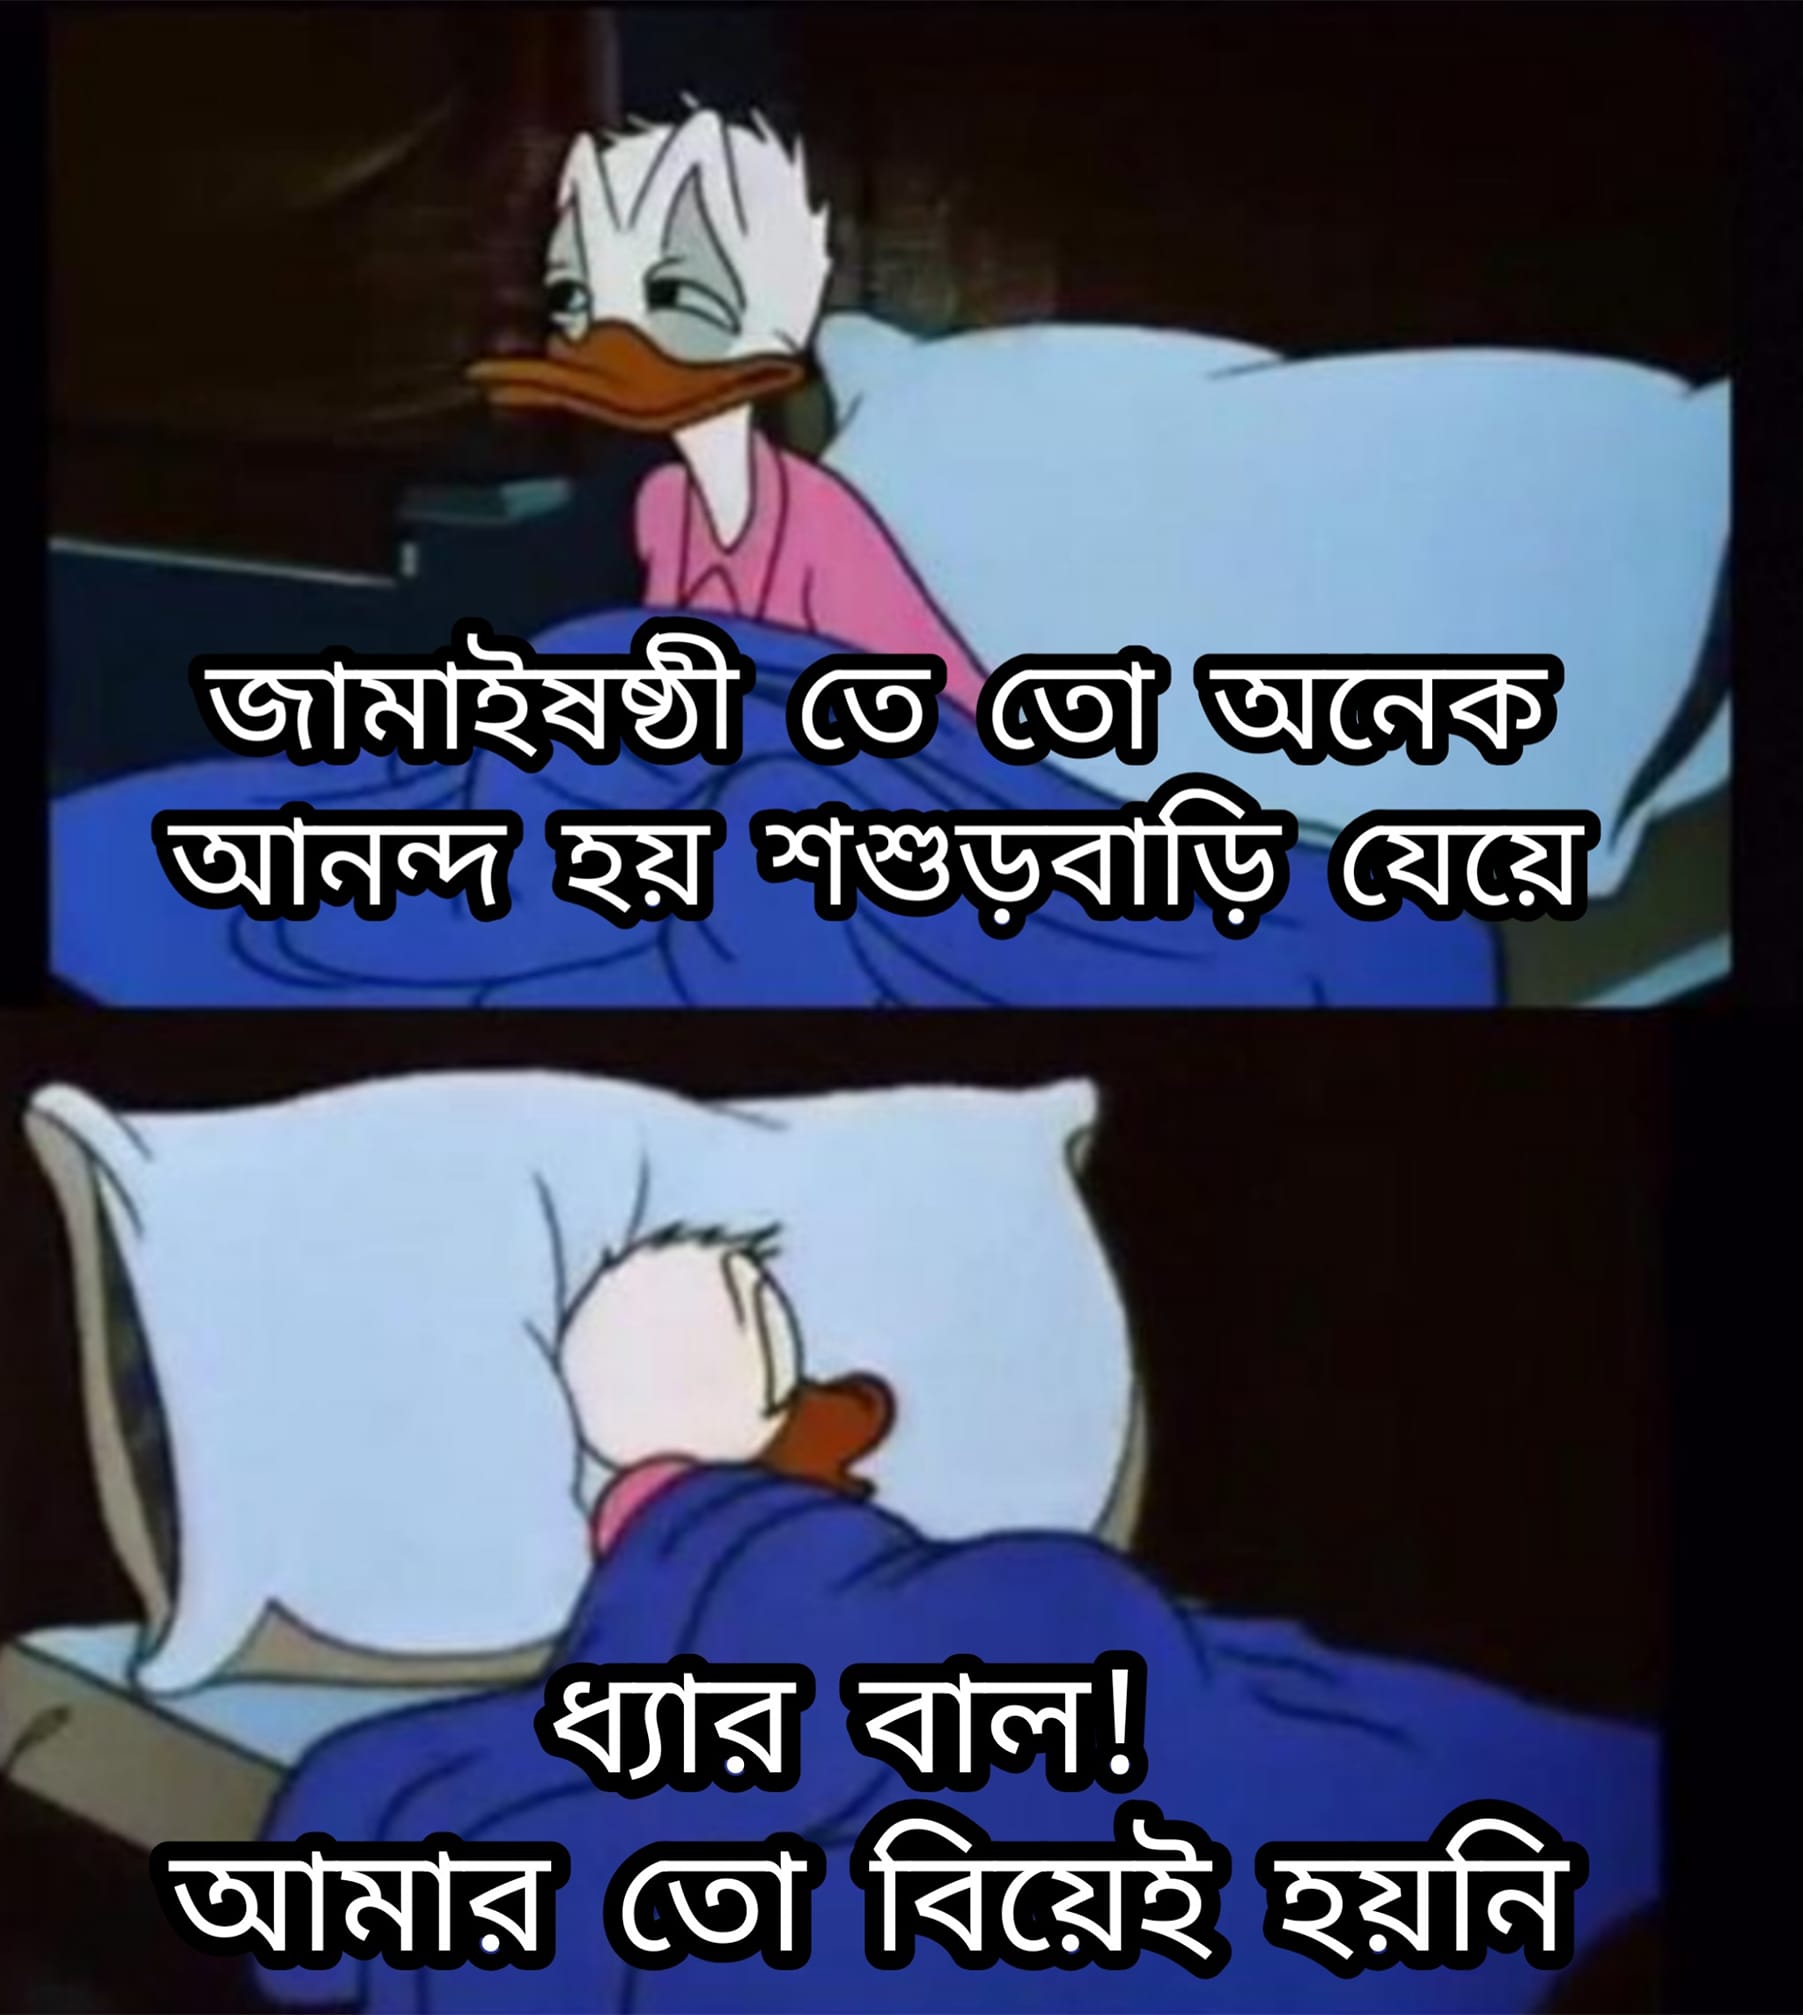
Text: জামাইষষ্ঠী তে তো অনেক আনন্দ হয় শশুড়বাড়ি যেয়ে ধ্যার বাল ! আমার তো বিয়েই হয়নি
Label: Non Hate